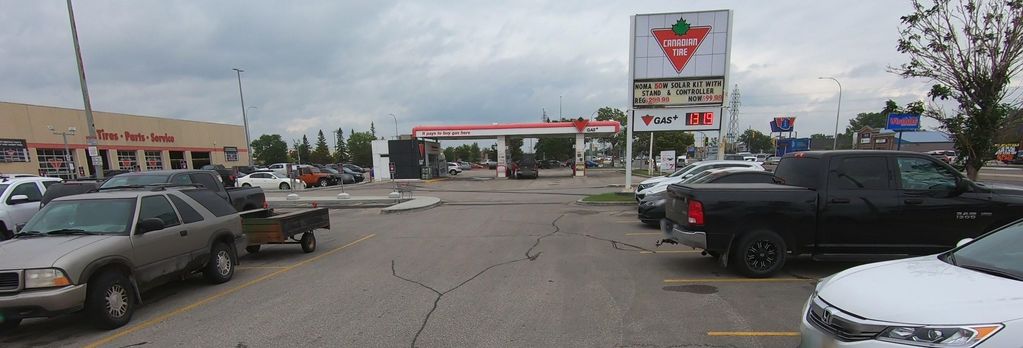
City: winnipeg